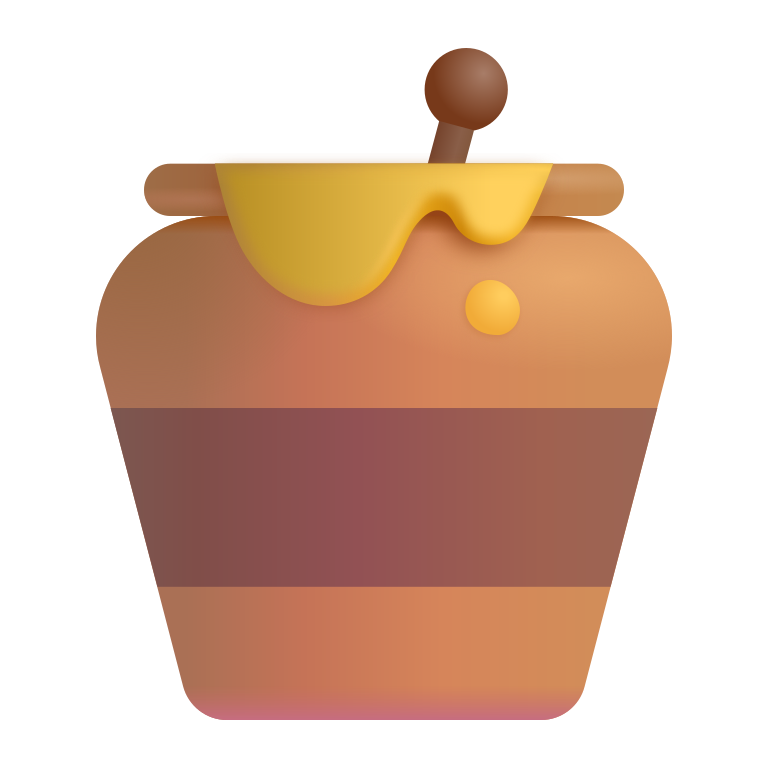
honey pot color